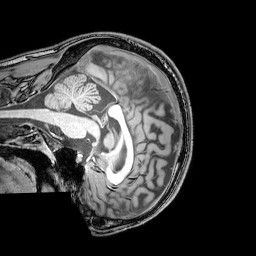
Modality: T1w
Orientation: sagittal
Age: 20
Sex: male
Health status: healthy
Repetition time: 0.081 s
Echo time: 0.037 s